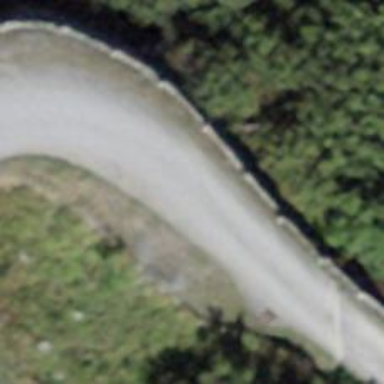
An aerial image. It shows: Passing place on the road.